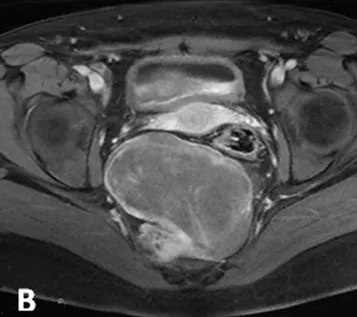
Post gadolinium.
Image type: radiology (mri)